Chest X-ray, AP view. Patient: 41 years old, sex F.
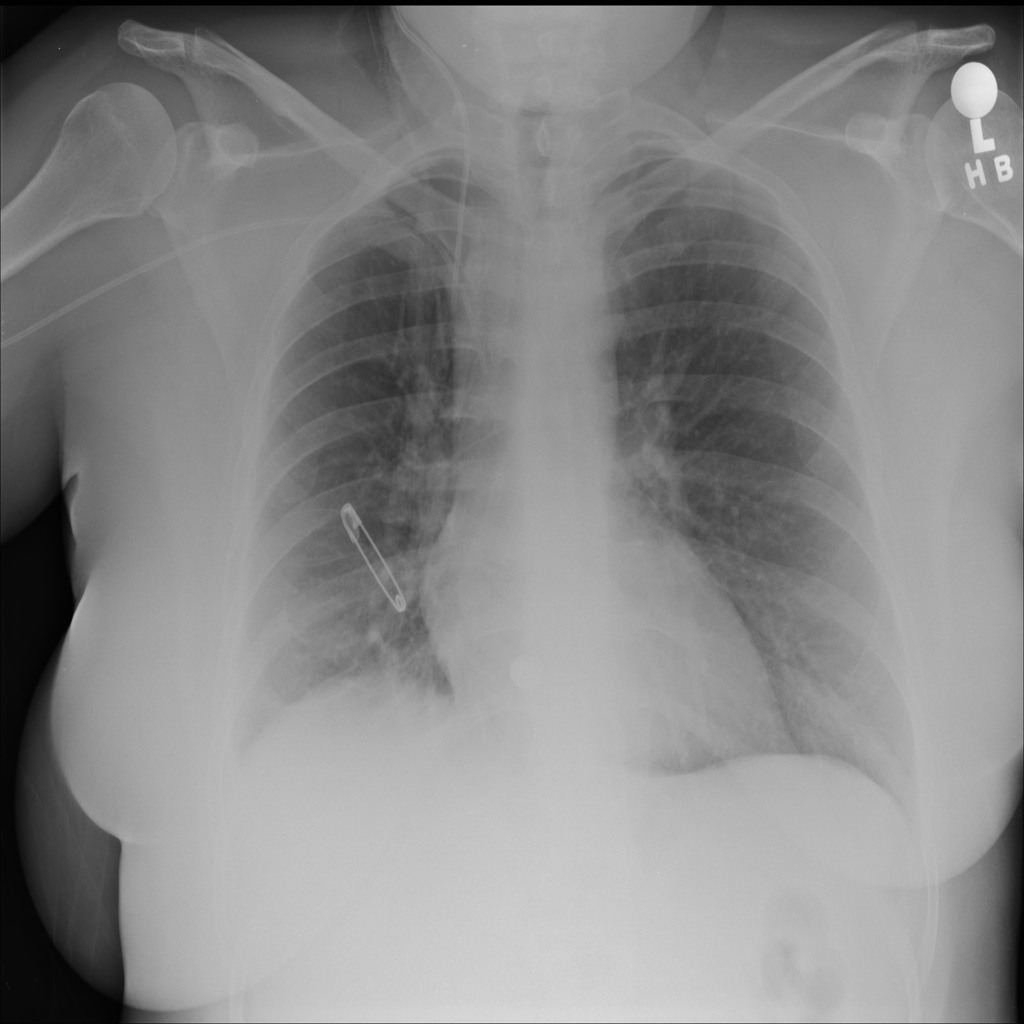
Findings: No Finding